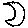
Label: moon